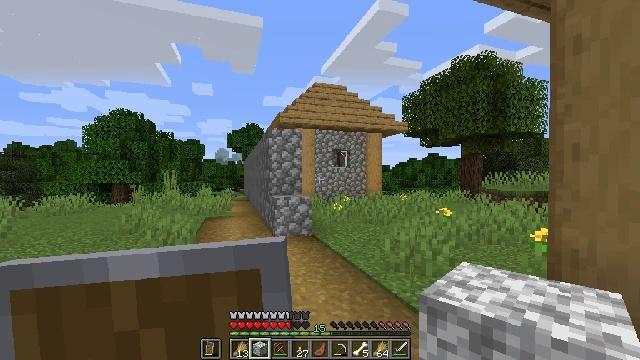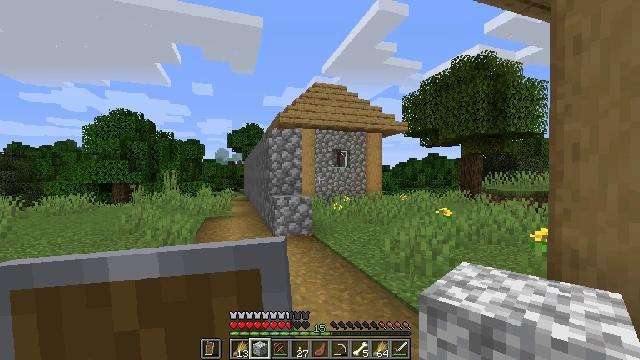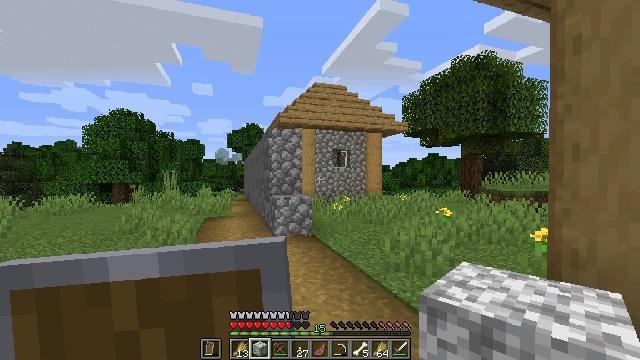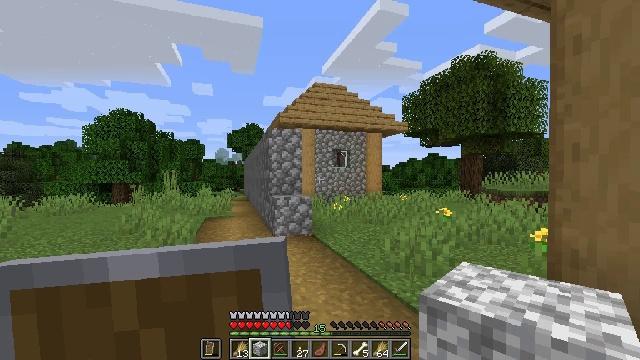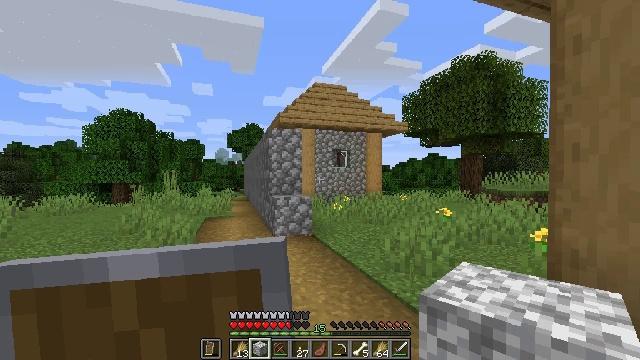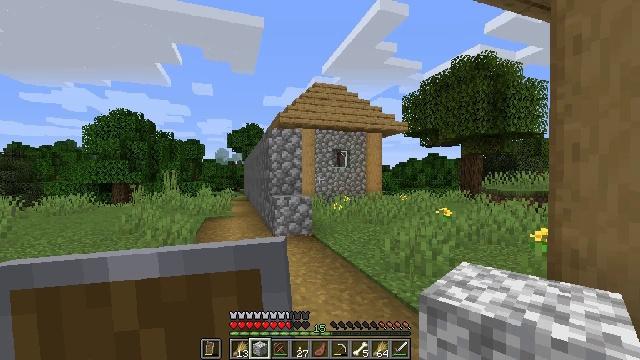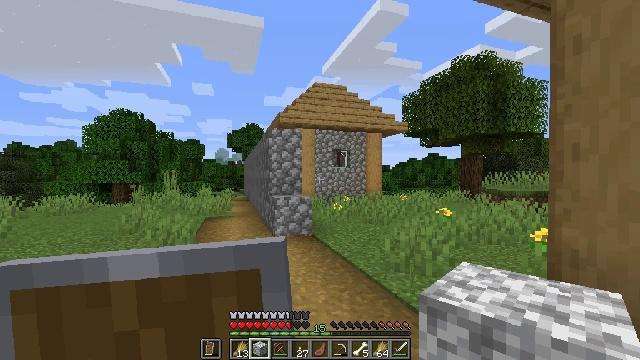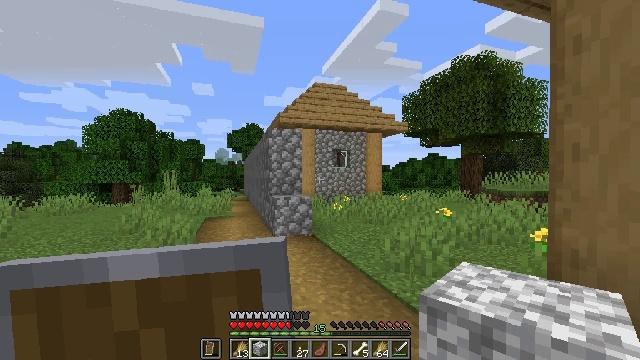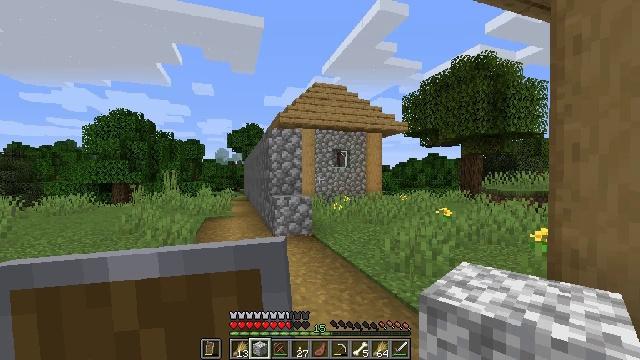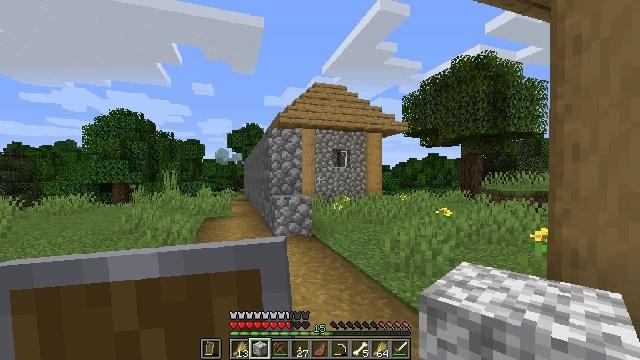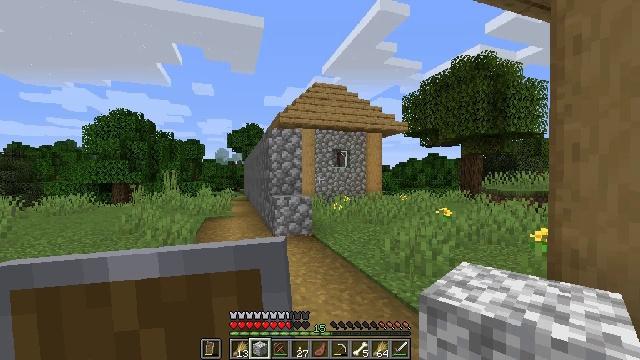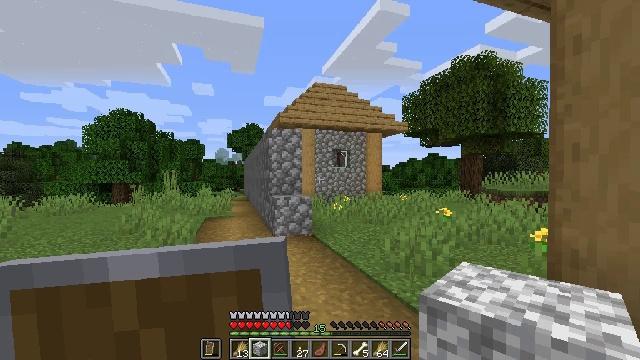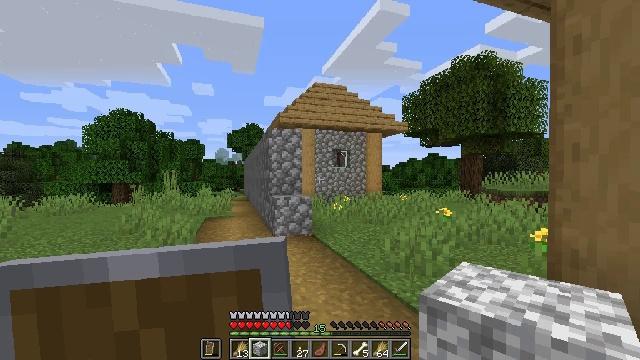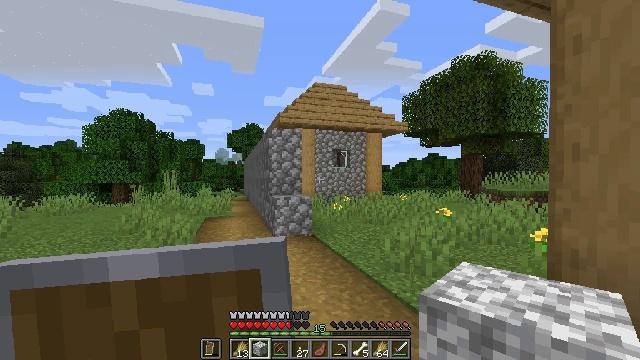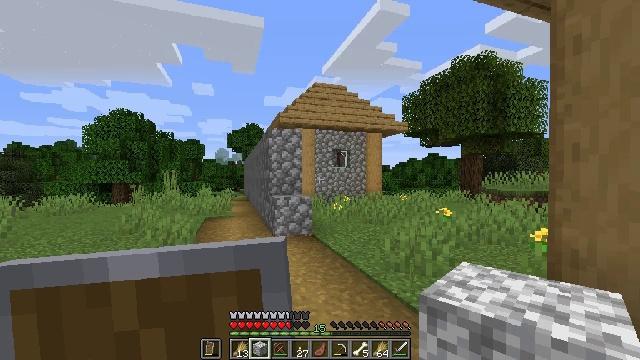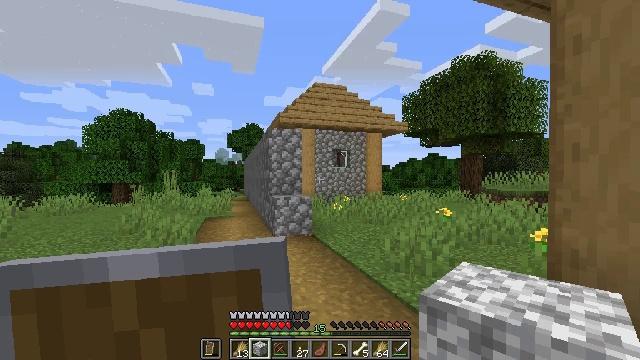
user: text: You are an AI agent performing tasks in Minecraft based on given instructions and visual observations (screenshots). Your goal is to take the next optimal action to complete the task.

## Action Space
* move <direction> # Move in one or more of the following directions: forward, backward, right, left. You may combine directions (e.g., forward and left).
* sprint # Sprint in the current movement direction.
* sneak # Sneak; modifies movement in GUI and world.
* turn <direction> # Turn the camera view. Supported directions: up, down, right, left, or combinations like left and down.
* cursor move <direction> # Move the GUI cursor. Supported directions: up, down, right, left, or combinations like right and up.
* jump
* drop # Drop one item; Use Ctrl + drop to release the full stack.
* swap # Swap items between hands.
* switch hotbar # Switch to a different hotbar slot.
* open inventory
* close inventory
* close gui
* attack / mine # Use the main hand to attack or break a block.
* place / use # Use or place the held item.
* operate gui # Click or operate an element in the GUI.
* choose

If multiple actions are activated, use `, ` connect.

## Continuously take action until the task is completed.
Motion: motion action
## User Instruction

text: Break the bell in the village.
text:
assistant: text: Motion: no_op
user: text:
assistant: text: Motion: no_op
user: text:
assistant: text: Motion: no_op
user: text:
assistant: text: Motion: no_op
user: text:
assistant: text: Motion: no_op
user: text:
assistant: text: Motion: no_op
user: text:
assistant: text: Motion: no_op
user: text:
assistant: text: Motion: no_op
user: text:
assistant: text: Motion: no_op
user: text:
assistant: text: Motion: no_op
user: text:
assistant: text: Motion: no_op
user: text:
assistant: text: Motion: no_op
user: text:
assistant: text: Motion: no_op
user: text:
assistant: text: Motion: no_op
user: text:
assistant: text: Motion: no_op
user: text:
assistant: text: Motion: no_op
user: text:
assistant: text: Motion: no_op
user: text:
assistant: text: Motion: no_op
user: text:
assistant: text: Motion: no_op
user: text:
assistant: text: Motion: no_op
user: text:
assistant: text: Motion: no_op
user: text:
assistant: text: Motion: no_op
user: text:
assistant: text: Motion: no_op
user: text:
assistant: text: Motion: no_op
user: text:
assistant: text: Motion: no_op
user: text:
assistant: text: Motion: no_op
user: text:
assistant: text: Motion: no_op
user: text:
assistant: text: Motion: no_op
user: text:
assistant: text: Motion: no_op
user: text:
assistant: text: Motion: no_op